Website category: book
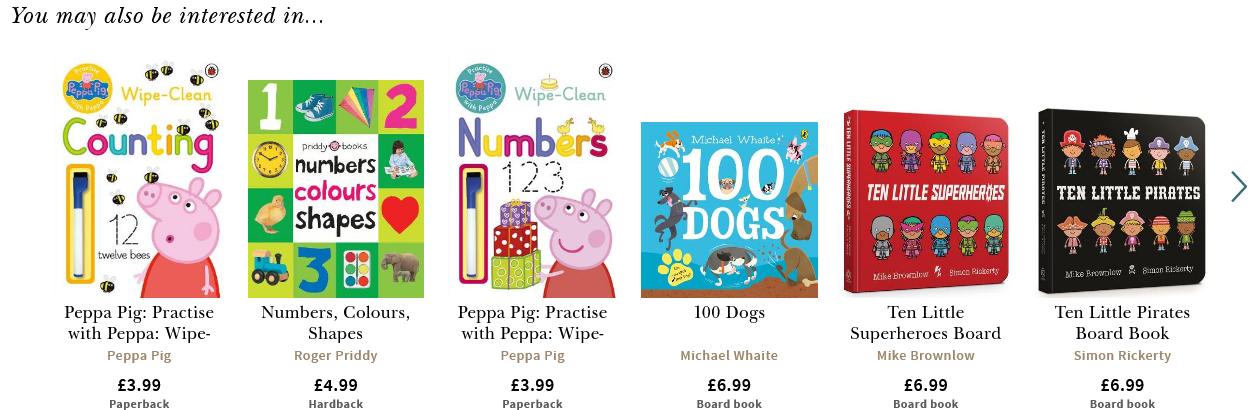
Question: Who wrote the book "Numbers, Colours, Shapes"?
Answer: Roger Priddy

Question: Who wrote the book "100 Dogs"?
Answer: Michael Whaite

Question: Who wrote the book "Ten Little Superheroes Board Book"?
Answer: Mike Brownlow

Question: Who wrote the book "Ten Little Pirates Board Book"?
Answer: Simon Rickerty

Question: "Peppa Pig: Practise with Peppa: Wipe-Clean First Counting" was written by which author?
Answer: Peppa Pig

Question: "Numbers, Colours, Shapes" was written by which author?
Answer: Roger Priddy

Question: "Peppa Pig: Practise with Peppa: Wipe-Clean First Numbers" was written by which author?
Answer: Peppa Pig

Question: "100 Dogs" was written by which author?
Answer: Michael Whaite

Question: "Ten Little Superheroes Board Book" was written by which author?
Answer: Mike Brownlow

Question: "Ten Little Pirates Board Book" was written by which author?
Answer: Simon Rickerty

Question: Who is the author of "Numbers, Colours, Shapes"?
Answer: Roger Priddy

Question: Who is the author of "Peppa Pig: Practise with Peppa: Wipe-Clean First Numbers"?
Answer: Peppa Pig

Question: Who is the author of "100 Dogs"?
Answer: Michael Whaite

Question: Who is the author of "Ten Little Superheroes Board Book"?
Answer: Mike Brownlow

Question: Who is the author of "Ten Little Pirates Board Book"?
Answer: Simon Rickerty

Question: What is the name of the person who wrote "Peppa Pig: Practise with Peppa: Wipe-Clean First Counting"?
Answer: Peppa Pig

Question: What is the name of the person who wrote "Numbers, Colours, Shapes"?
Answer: Roger Priddy

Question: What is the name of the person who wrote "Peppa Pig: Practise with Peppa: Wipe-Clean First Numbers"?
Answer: Peppa Pig

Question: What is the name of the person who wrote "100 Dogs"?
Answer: Michael Whaite

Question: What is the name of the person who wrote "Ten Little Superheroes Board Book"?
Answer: Mike Brownlow

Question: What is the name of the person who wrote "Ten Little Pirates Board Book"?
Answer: Simon Rickerty

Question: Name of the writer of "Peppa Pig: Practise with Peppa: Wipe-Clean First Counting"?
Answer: Peppa Pig

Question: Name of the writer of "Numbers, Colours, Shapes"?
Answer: Roger Priddy

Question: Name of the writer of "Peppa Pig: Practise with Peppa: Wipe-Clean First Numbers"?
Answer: Peppa Pig

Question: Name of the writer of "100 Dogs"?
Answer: Michael Whaite

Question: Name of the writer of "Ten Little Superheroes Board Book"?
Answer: Mike Brownlow

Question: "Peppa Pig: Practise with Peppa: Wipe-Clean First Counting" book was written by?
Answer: Peppa Pig

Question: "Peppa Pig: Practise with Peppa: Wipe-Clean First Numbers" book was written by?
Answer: Peppa Pig

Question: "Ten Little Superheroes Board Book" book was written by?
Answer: Mike Brownlow

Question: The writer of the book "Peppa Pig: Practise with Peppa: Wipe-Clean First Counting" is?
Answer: Peppa Pig

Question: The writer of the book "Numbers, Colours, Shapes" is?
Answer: Roger Priddy

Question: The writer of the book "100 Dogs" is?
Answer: Michael Whaite

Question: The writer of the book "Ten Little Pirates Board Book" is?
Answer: Simon Rickerty

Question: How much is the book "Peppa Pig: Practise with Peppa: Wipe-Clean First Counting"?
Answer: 3.99

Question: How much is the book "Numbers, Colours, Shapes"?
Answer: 4.99

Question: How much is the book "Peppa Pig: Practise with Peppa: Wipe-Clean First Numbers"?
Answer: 3.99

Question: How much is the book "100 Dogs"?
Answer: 6.99

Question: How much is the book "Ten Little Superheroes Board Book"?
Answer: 6.99

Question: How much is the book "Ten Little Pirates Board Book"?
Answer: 6.99

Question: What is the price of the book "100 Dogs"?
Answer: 6.99

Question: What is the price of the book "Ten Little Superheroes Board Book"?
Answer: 6.99

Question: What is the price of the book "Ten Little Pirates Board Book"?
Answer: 6.99

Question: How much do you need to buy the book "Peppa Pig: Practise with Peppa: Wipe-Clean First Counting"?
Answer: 3.99

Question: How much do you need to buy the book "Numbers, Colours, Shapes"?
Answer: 4.99

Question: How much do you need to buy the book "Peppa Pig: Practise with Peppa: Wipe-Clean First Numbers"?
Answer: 3.99

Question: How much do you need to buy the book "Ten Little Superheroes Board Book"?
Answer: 6.99

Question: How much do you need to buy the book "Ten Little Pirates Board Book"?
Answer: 6.99

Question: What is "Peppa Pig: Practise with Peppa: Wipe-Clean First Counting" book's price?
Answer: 3.99

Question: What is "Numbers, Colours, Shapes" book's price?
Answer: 4.99

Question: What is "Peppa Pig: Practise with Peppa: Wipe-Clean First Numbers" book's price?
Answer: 3.99

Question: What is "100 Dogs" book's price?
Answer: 6.99

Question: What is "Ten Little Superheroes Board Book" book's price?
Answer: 6.99

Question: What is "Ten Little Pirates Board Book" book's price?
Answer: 6.99

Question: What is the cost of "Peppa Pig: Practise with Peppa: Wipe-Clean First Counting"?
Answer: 3.99

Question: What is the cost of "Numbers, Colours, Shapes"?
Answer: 4.99

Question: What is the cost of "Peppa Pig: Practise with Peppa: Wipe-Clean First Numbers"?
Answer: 3.99

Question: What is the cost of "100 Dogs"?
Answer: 6.99

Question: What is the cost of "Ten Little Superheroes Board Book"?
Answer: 6.99

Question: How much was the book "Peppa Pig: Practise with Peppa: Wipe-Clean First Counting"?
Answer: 3.99

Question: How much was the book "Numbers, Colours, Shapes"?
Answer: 4.99

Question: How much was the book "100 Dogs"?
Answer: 6.99

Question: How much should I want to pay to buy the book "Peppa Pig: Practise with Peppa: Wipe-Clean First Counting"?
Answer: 3.99

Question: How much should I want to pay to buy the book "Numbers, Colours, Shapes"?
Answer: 4.99

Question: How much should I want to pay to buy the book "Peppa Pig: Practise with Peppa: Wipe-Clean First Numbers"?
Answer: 3.99